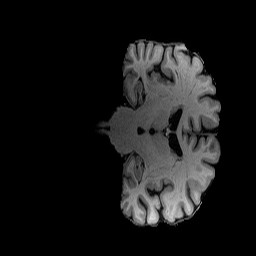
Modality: T1w
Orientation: coronal
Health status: healthy